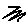
Label: zigzag